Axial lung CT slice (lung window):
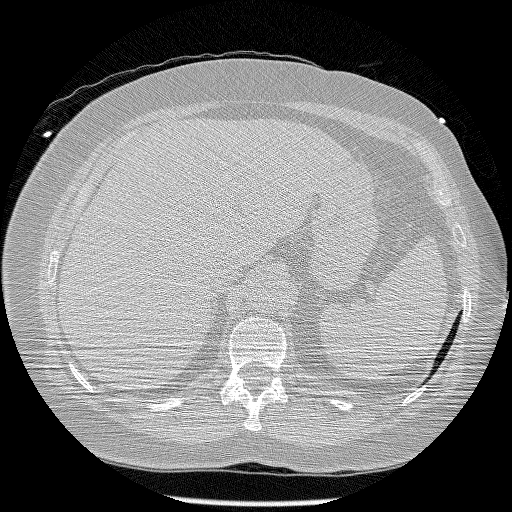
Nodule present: no